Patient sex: F
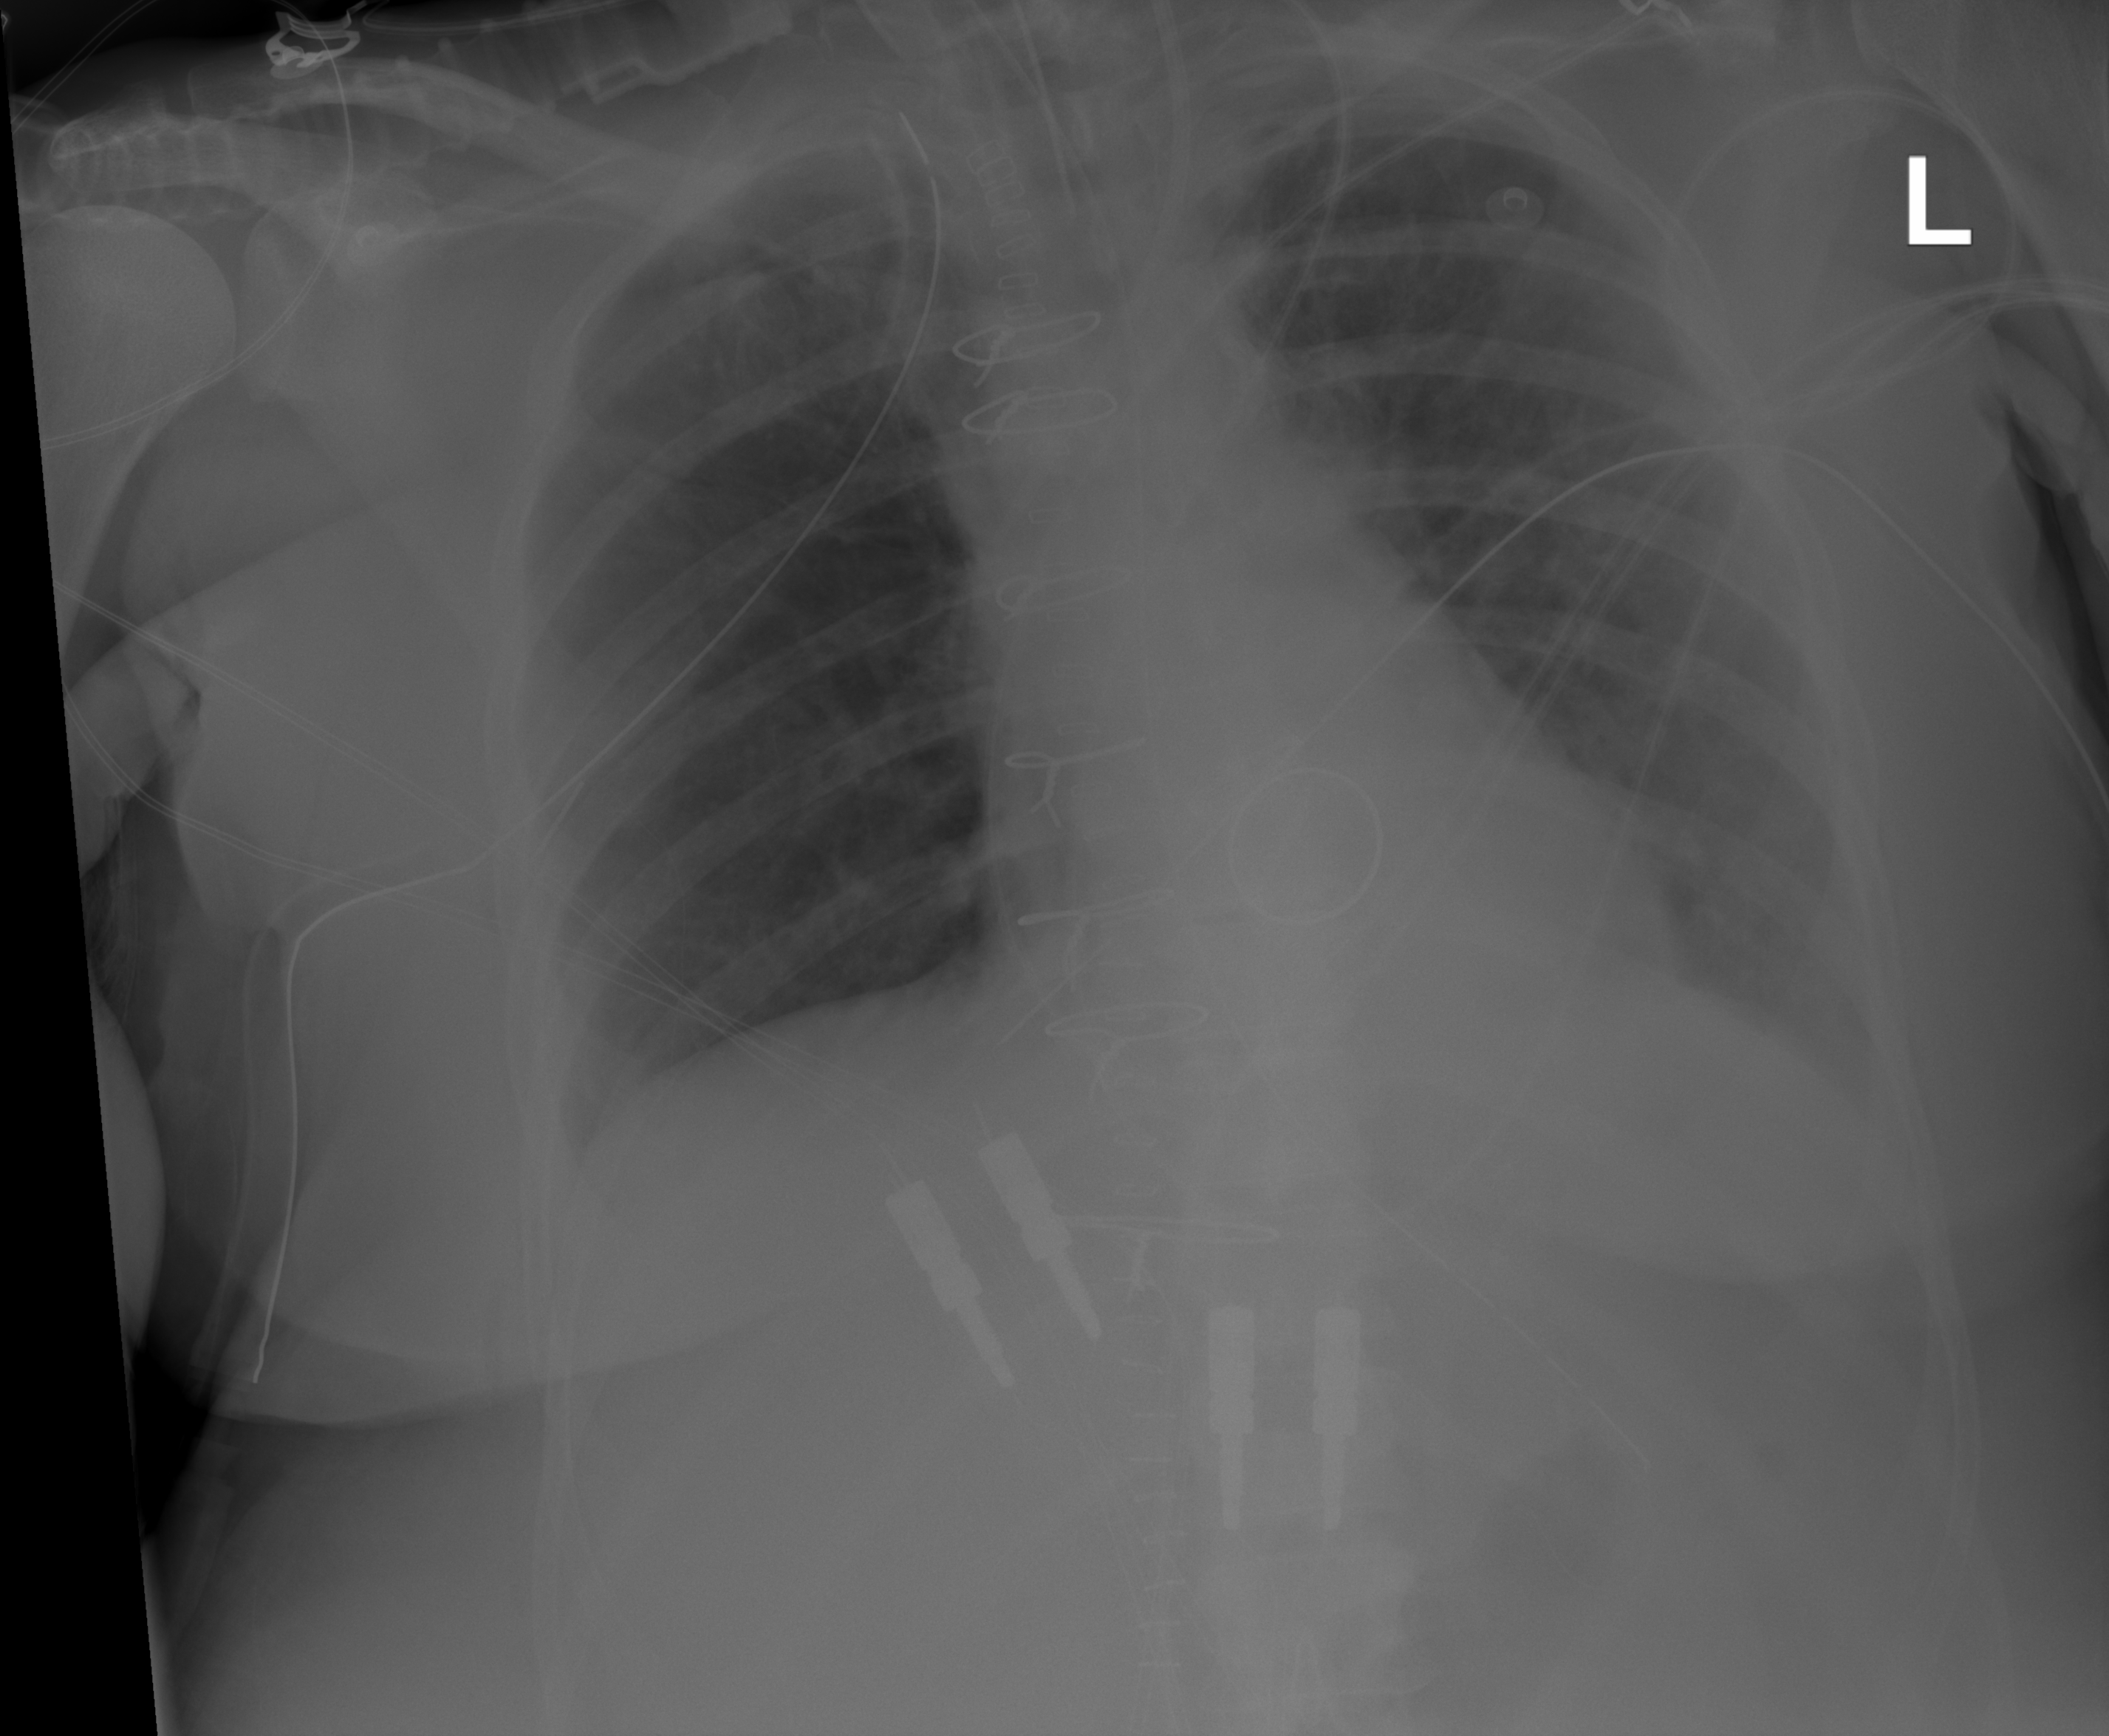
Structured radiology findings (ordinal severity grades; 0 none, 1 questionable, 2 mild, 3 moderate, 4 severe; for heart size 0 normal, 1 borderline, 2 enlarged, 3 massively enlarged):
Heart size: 0
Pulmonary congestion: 0
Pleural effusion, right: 0
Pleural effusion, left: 2
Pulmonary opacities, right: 0
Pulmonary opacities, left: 0
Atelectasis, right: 0
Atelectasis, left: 2